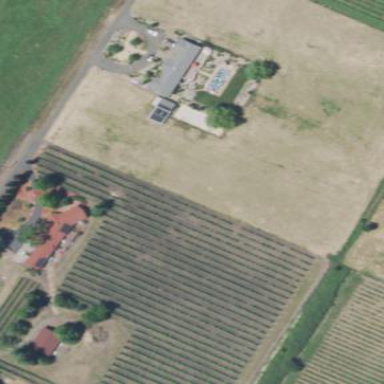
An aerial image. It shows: Vineyard growing grapes.